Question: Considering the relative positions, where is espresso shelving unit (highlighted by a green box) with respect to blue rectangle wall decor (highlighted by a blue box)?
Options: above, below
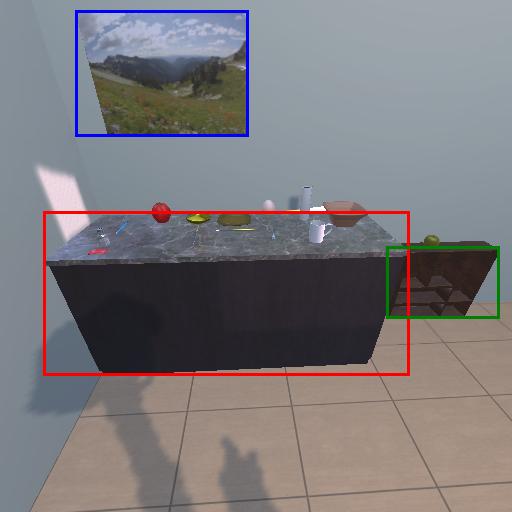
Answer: above